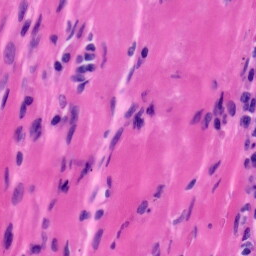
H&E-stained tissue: Tonsil